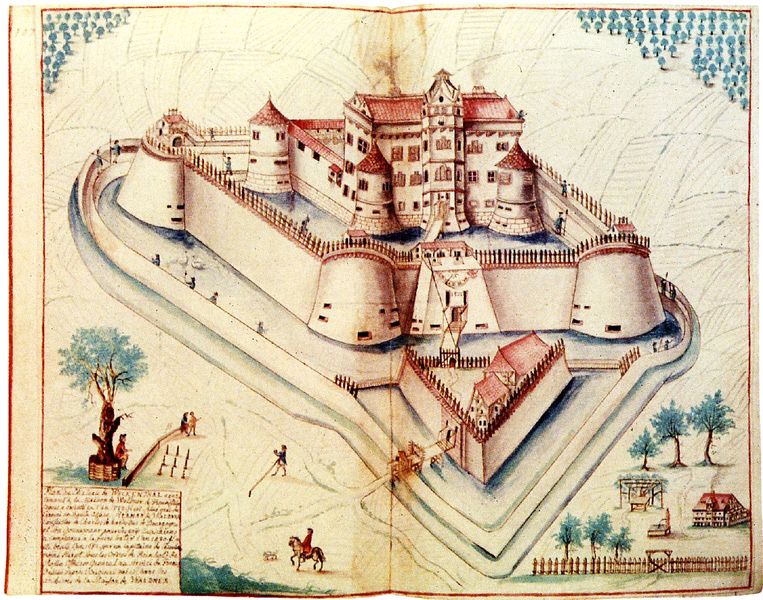
Titel: Schloß Weckenthal im Oberelsaß
Institution: Le livre Rouge des Waldner de Freunstein
Schlagwörter: baum, wasser, bäume, menschen, skizze, zeichnung, anlage, haus, rot, schloss, zaun, feld, felder, brücke, wege, reich, wald, pferd, reiter, turm, vorbau, schrift, papier, dächer, mauer, hof, bauer, zinnen, burg, türme, palast, festung, text, mauern, graben, plan, fort, handschrift, brücken, wall, palas, burganlage, wassergraben, bastion, zugbrücke, buchmalerei, strategia